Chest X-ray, PA view. Patient: 38 years old, sex M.
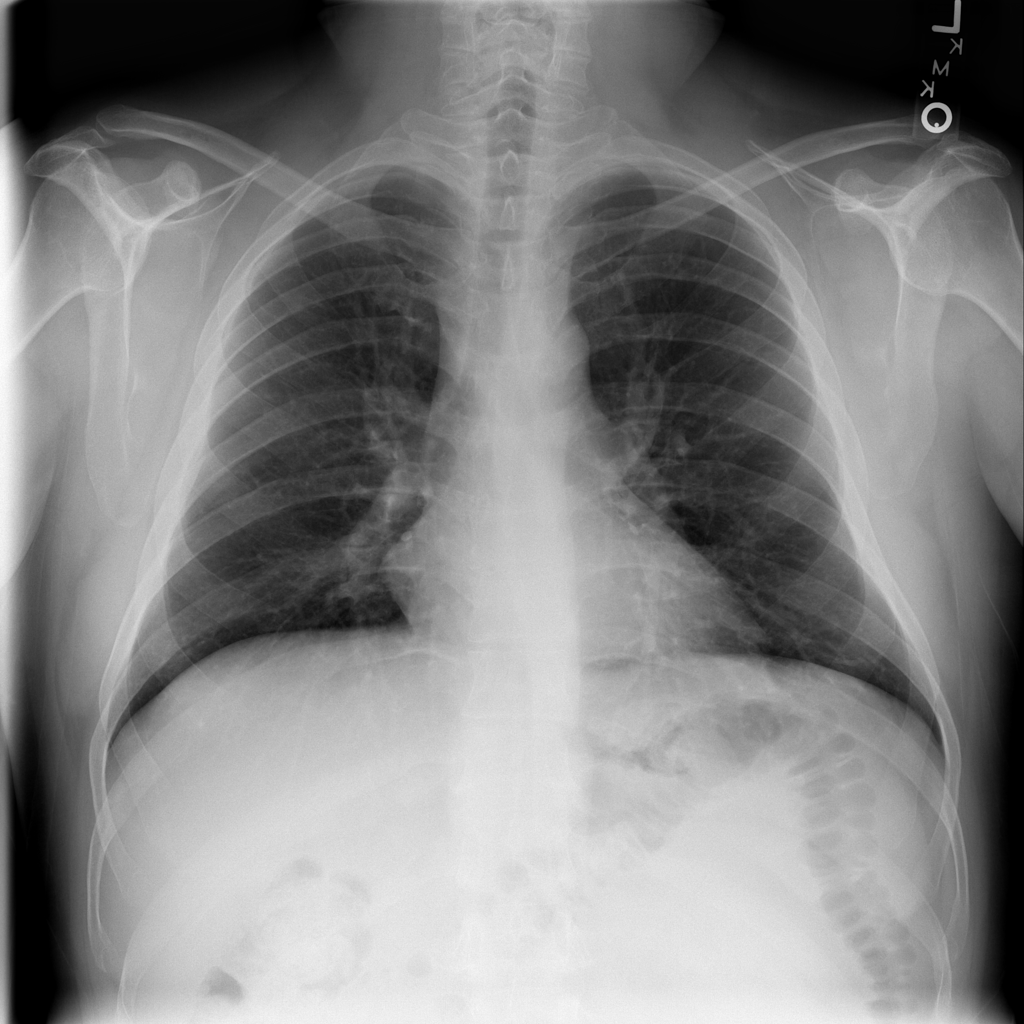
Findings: No Finding